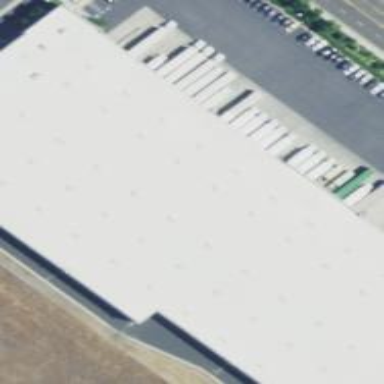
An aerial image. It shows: Warehouse.